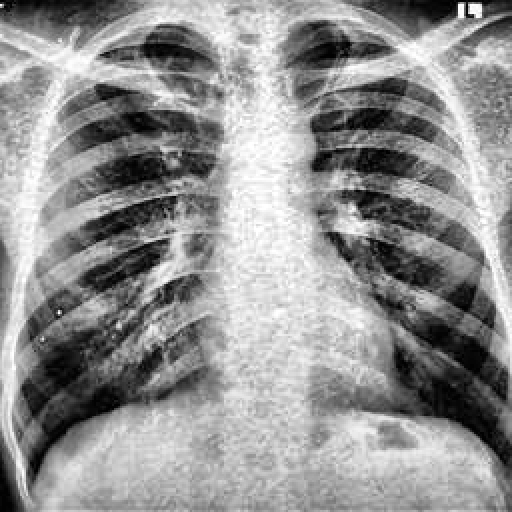
Finding: TUBERCULOSIS